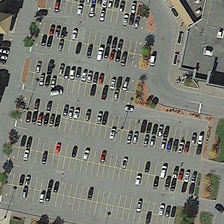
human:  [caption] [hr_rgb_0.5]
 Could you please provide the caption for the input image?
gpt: some trees were planted around the parking lot .

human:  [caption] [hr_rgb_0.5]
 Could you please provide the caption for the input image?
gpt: a lot of cars are parked in the parking lot .

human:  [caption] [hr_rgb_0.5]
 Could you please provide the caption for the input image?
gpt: some trees were planted around the parking lot .

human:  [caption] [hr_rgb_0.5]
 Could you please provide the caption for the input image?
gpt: a lot of cars are parked in the parking lot .

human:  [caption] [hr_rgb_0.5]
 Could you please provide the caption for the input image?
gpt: a lot of cars are parked in the parking lot .